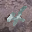
Label: 4